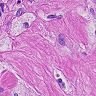
Metastatic tissue present: yes